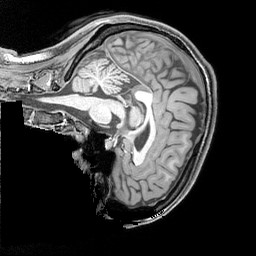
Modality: T1w
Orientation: sagittal